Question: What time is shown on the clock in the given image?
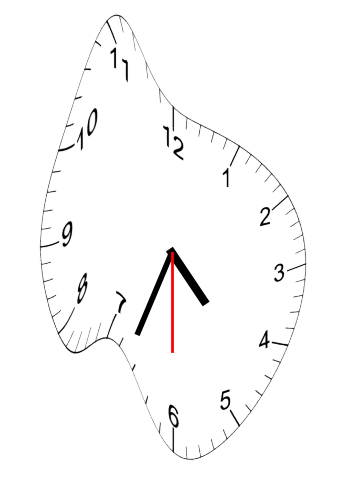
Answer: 04:33:30